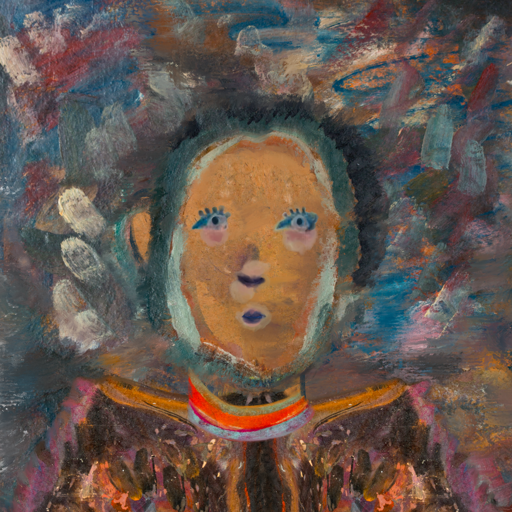
Background: Boggyland, Head And Neck Front: In_The_Sun, Face Front: Hill_Girl, Bust: Gypsy_Queen, Hair Front: Boggyland, Head Accessory: Blank, Second Necklace: Blank, Necklace: Sisters, Baby: Blank